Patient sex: M
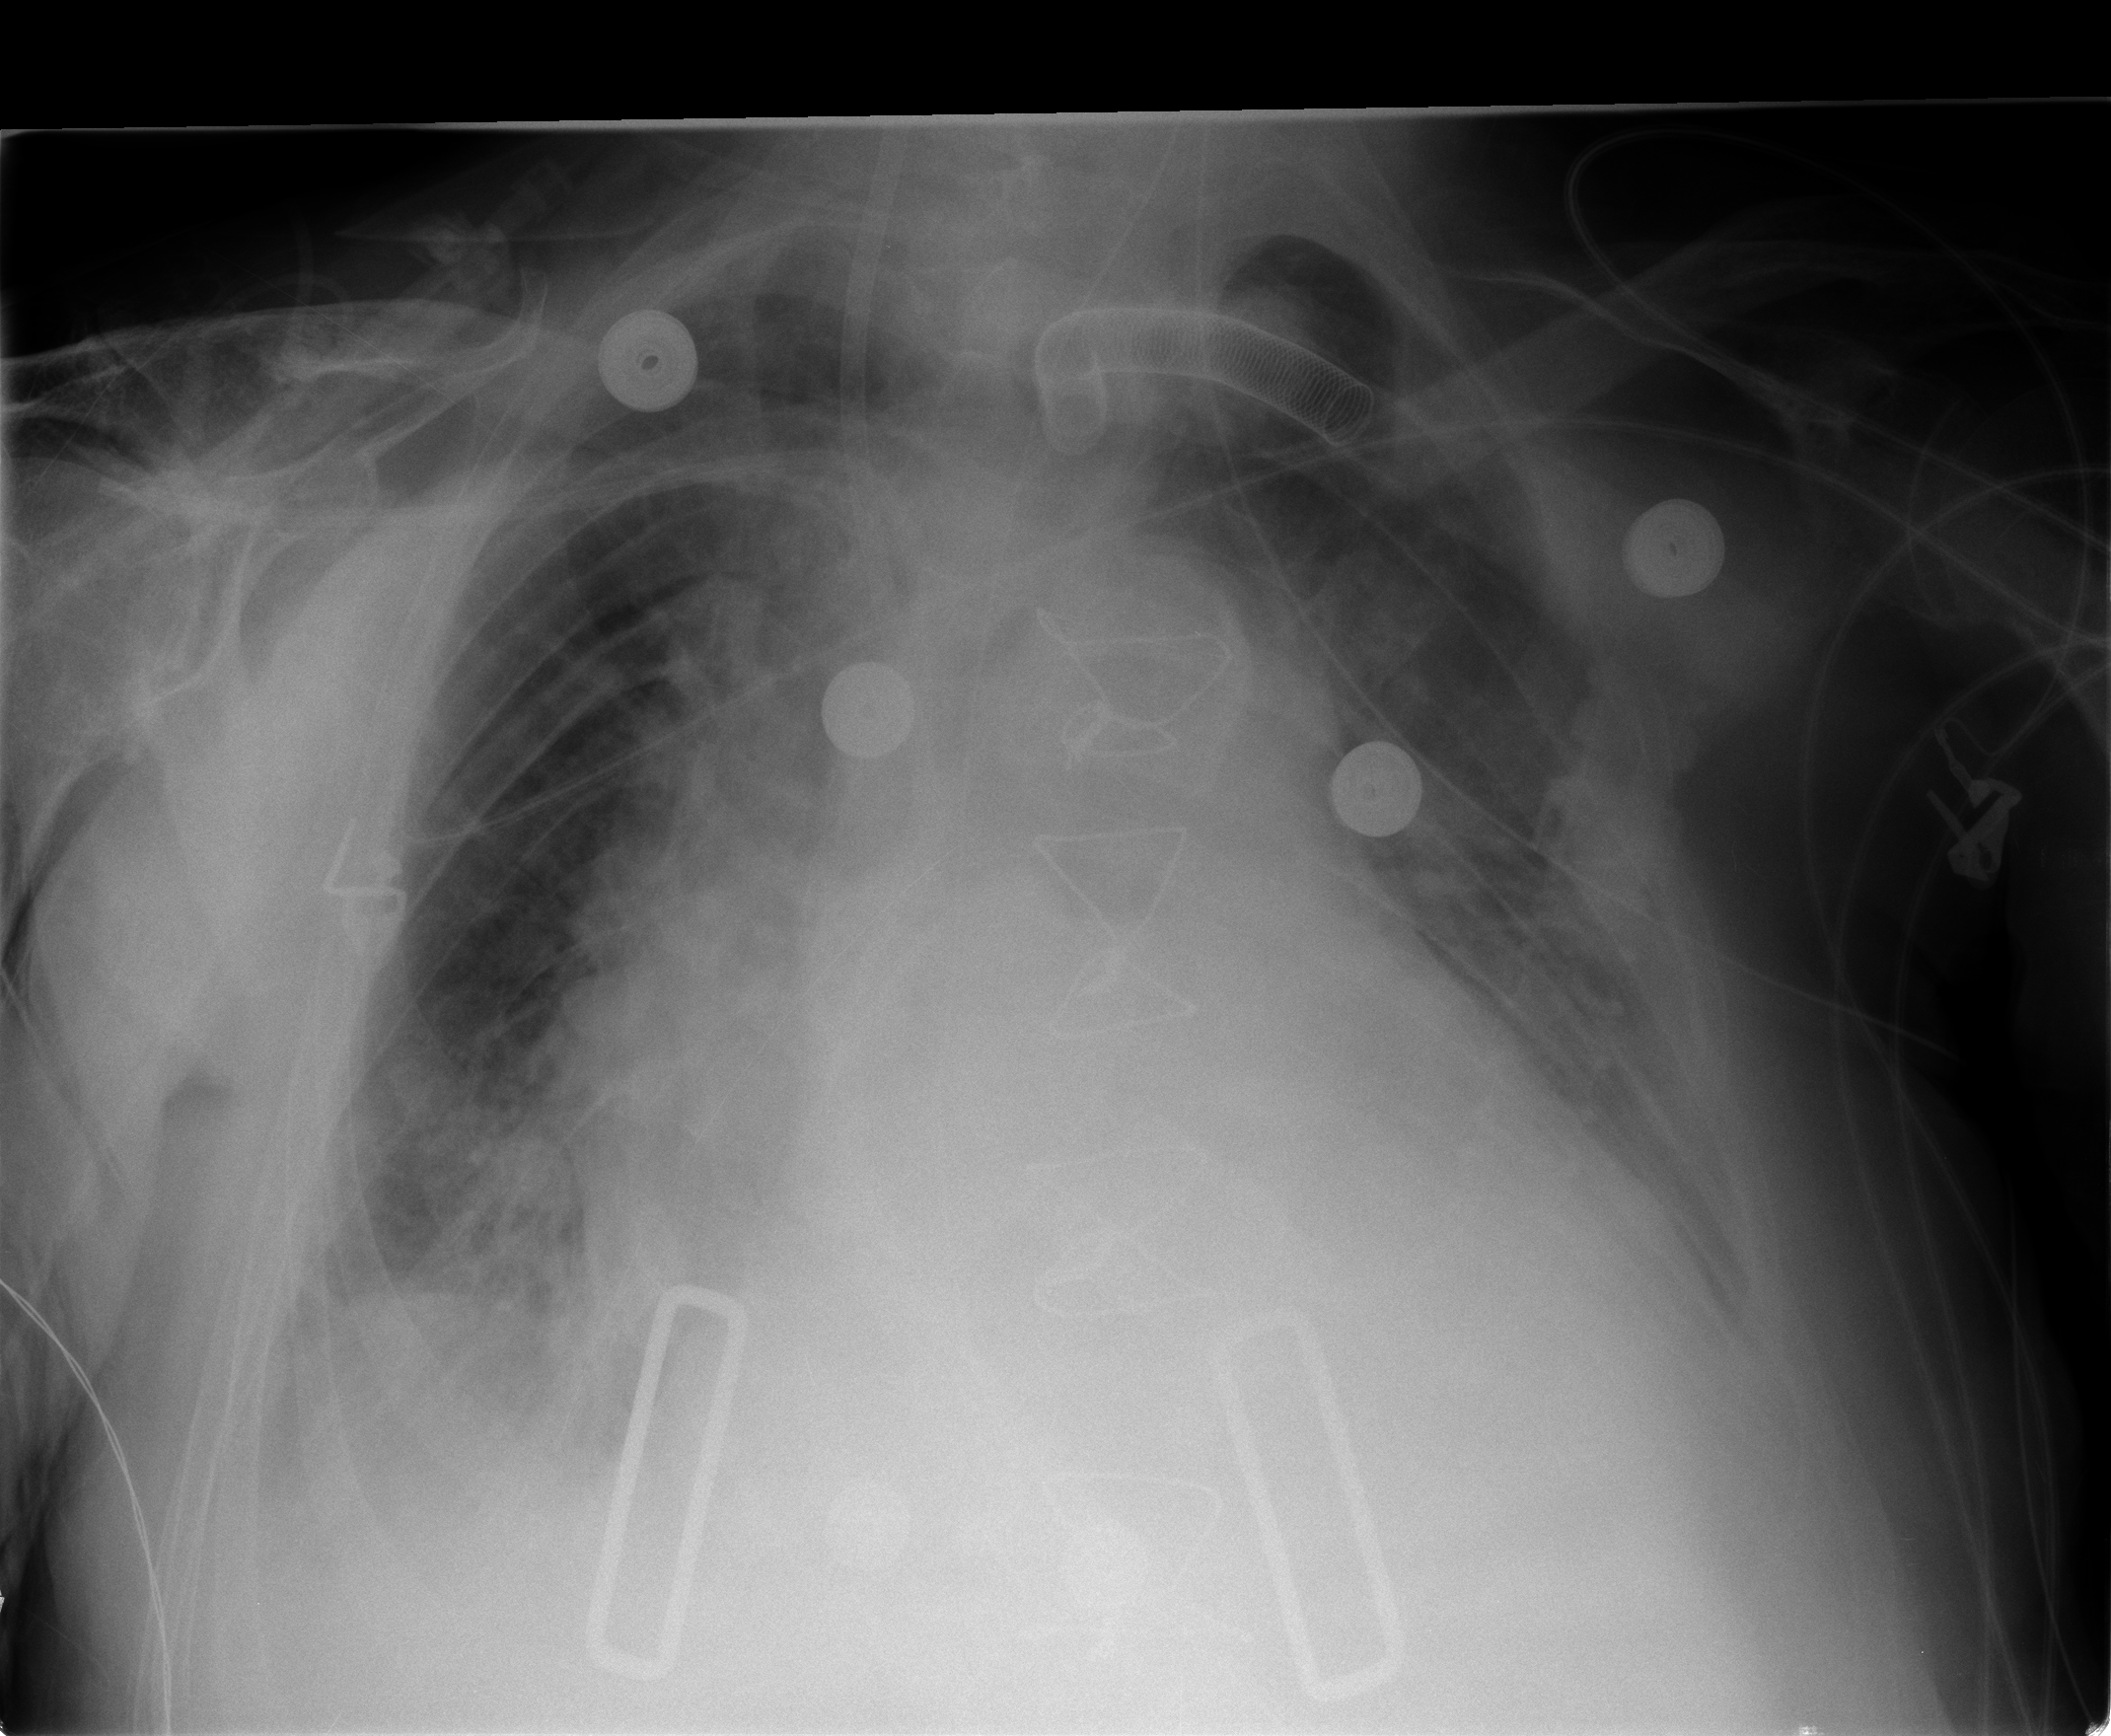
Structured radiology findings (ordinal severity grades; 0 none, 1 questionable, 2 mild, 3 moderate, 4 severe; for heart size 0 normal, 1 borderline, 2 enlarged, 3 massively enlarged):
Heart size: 2
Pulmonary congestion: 2
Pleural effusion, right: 1
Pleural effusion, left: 1
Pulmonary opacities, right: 2
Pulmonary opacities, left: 0
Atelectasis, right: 2
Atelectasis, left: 2